Question: Is it possible for Genymotion to work properly for testing my ,
Is there a way to make Genymotion directly use Internet from my computer only?

Because Oracle Virtual Box always messes up my drivers, and I lose my wifi internet connection completely. I had tried every fix on the internet and nothing had helped, then I had to reinstall windows.
What can I do about this?
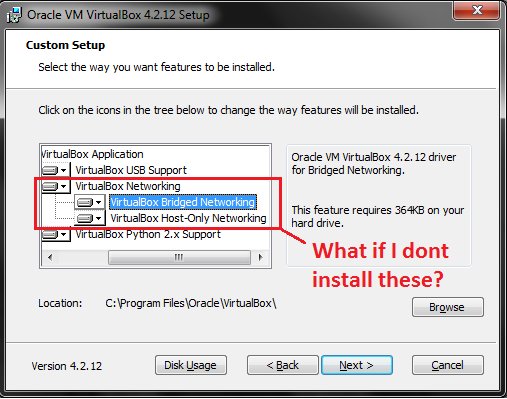
Answer: Genymotion uses the Virtual Machine ( using the Oracle's Virtual Box). A virtual machine can get connected to the network only if you install the required drivers. So the simple answer is NO.
Try the Intel HAXM - <URL>. Its an alternative to GenyMotion, but it provides less no. of features.